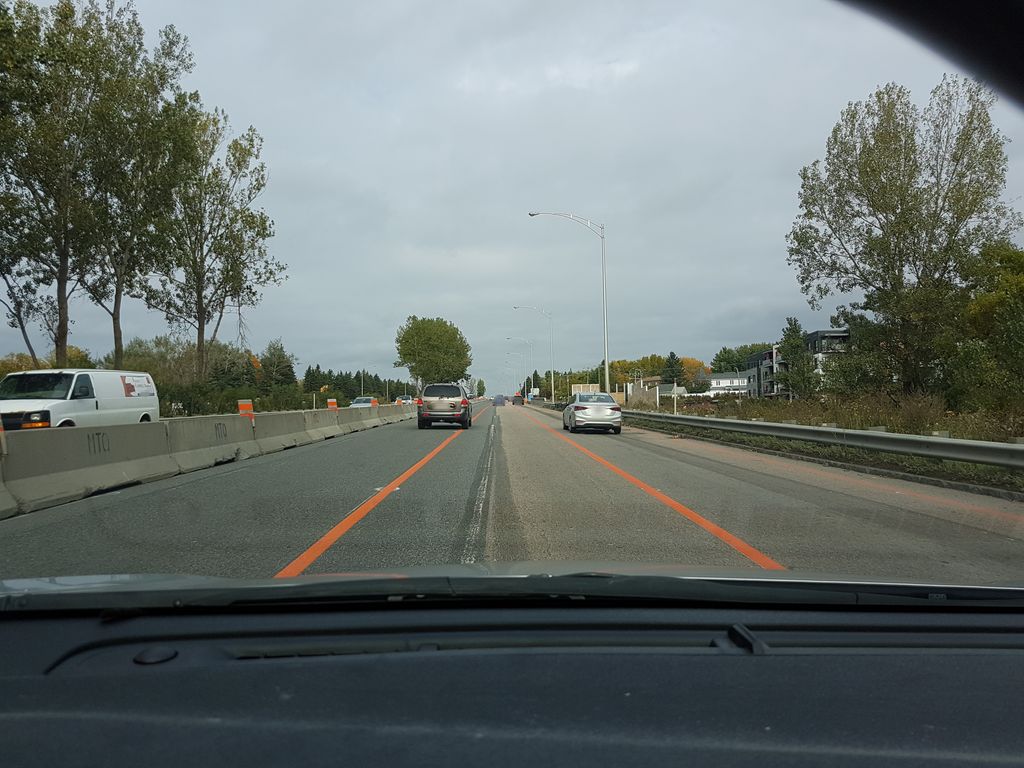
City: quebec_city